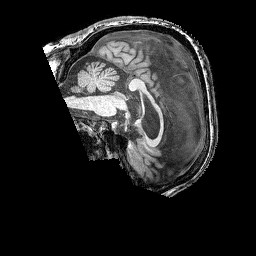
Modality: T1w
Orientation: sagittal
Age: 57
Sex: male
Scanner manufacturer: siemens
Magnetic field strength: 3 T
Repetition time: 2.25 s
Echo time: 0.00411 s